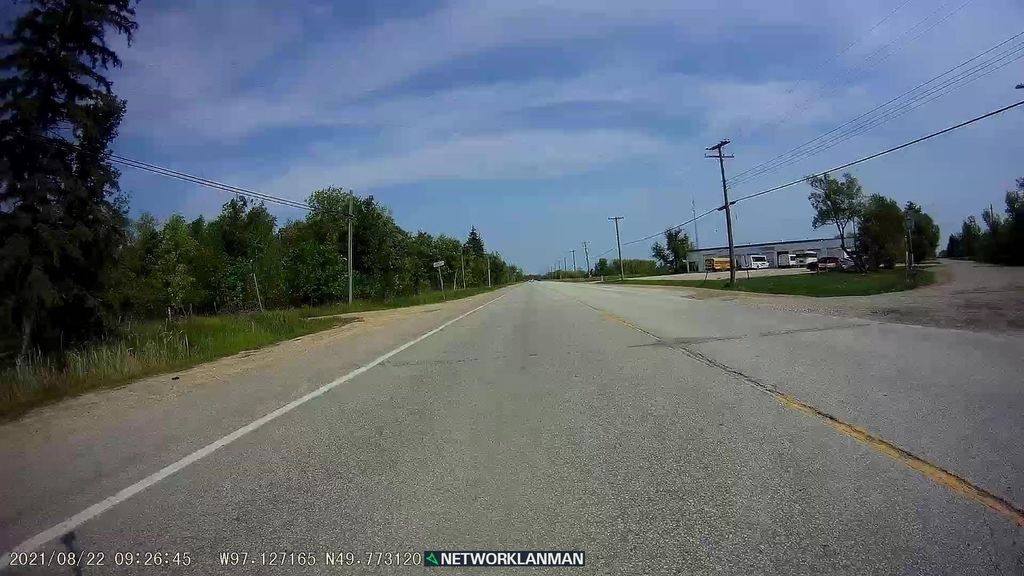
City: winnipeg